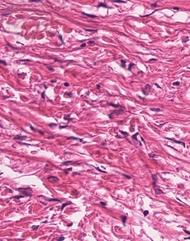
Tumor epithelial tissue: no
Tumor-associated stroma tissue: yes
Normal tissue: no